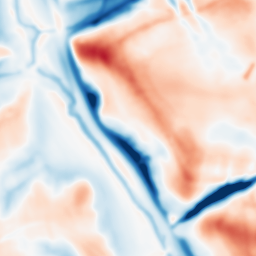
Category: multiscale
Decomposition family: dog_multiscale
Decomposition parameters: sigma_ratio: 1.4
n_scales: 6
base_sigma: 2
Upsampling method: edge_directed
Upsampling parameters: scale: 2
Upsampling scale: 2